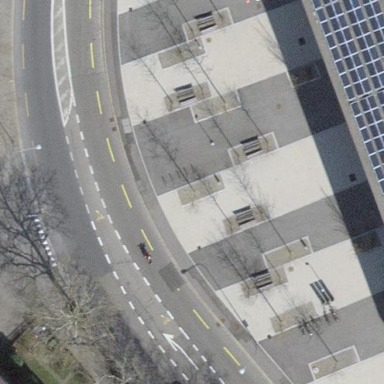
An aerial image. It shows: Asphalt pedestrian road.